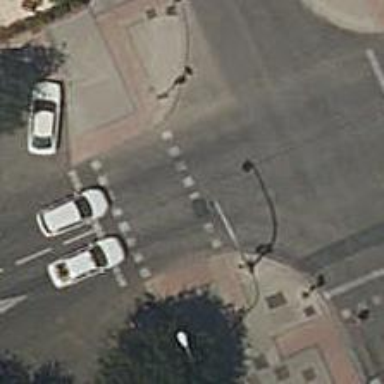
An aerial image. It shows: Zebra crossing with traffic signals.